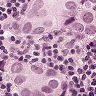
Metastatic tissue present: yes